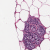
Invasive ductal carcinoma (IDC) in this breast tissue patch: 0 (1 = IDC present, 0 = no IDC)